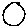
Label: circle